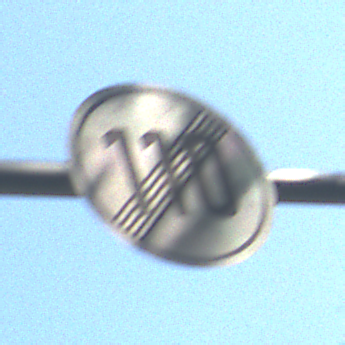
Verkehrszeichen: EndeGeschwindigkeit110
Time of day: Midday
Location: Outdoor (Suburban)
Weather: Clear
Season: NotSpecified
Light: Natural